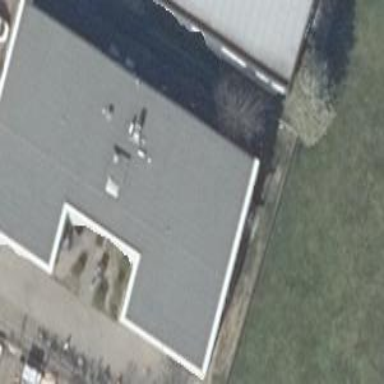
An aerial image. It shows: Commercial building.